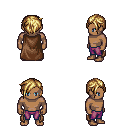
a pixel art fantasy rpg character, male body template, human, dark skin, brown cape, magenta pants, blonde pixie cut hairstyle, four views (front, back, left, right), 2x2 character sprite sheet, small pixel art, hard edges, no anti-aliasing